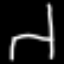
Label: chair